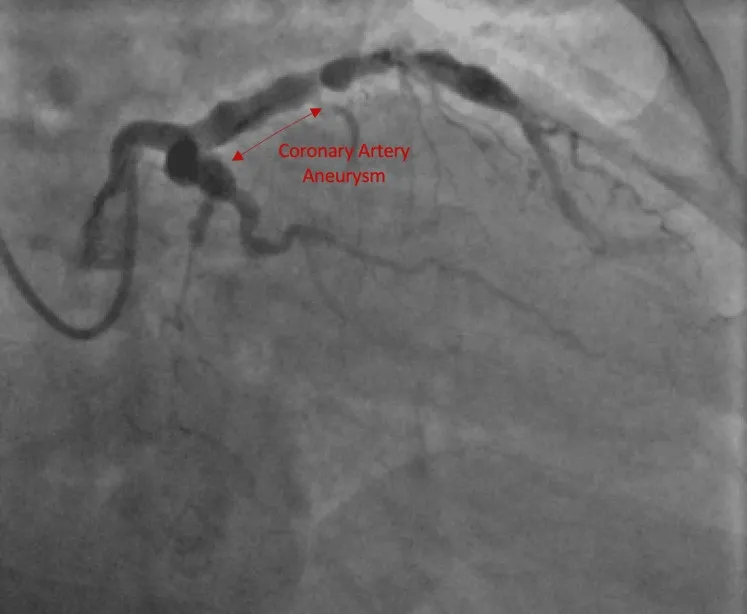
Cardiac catheterization demonstrating aneurysmal left anterior descending artery and left circumflex artery.
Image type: radiology (x_ray)